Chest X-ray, AP view. Patient: 49 years old, sex M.
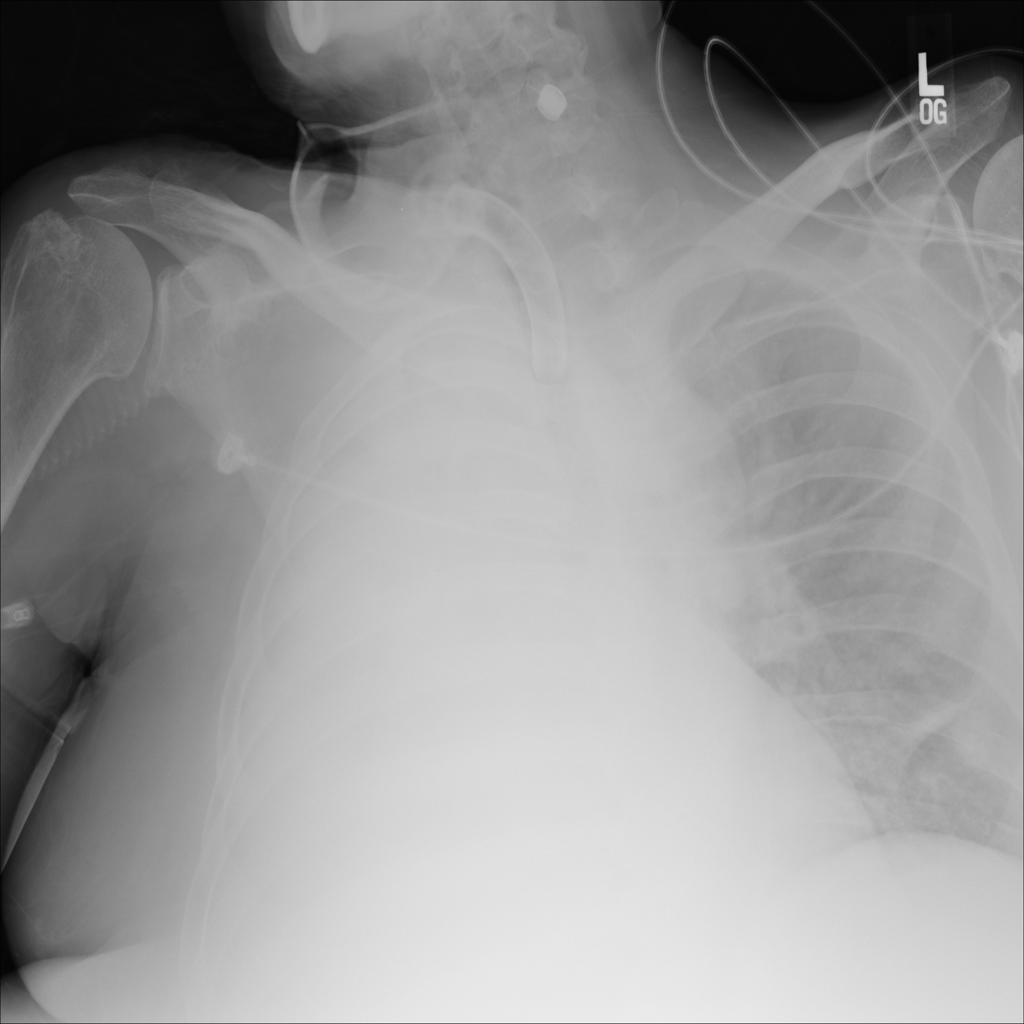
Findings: No Finding